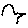
Label: bird